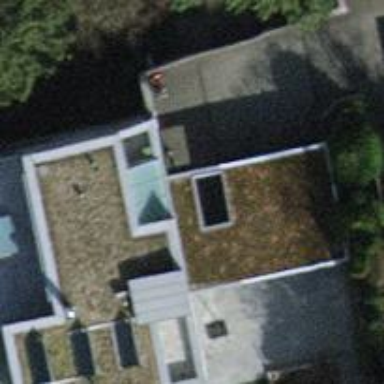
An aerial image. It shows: The building has flat roof oriented across.